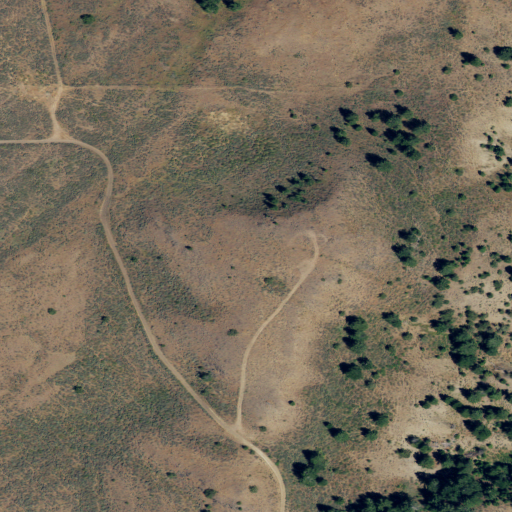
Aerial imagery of mountain in Oregon named Little Bald Mountain containing shrub, grassland, and evergreen forest